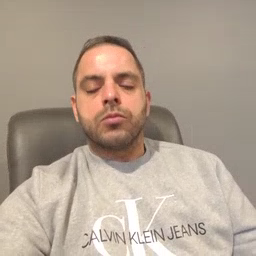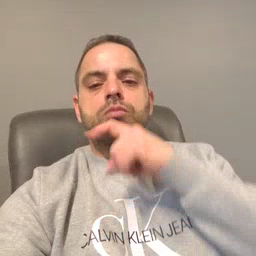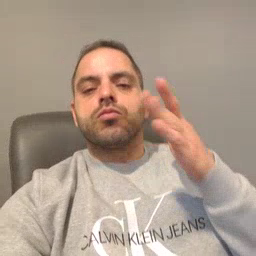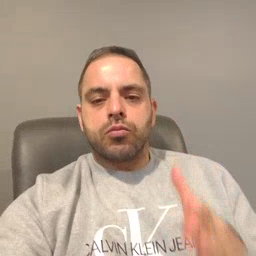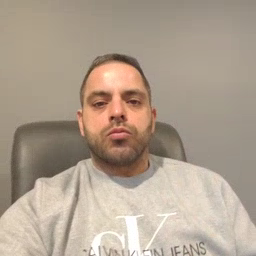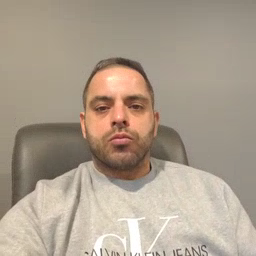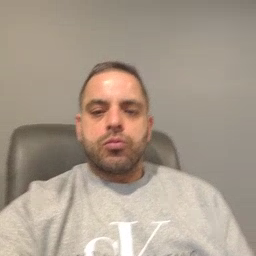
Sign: dryer